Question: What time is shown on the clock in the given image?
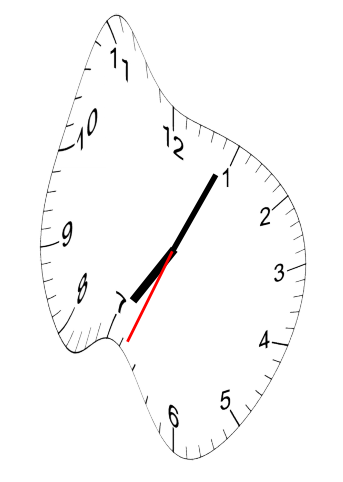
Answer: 07:04:34